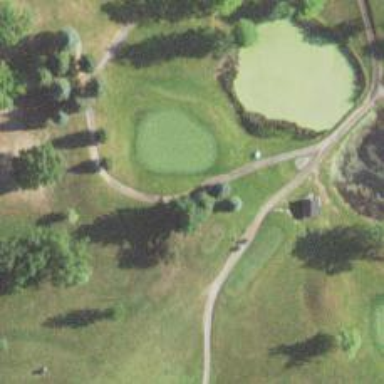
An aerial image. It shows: Service road designated as golf cart path.